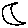
Label: moon